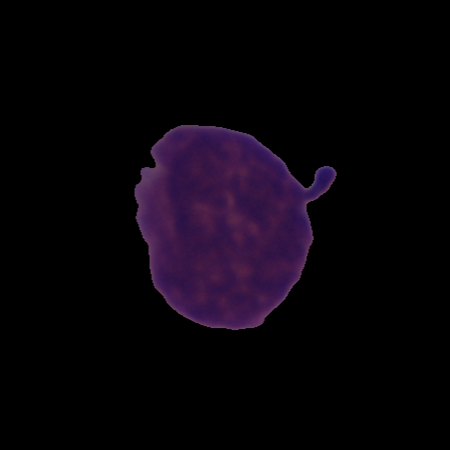
Label: cancer